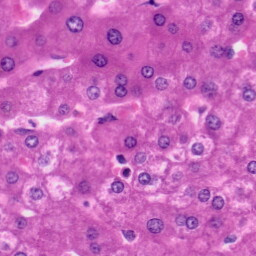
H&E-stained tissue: Liver